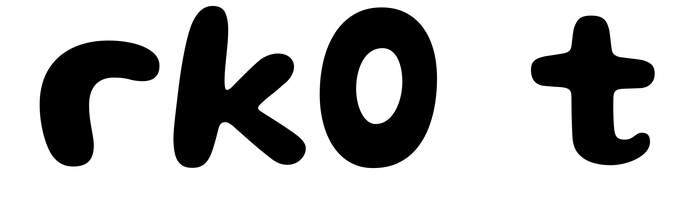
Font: Gluten_SemiBold